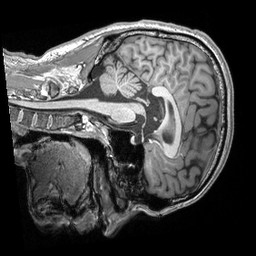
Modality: T1w
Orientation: sagittal
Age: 24
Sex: male
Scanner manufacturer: siemens
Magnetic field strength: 3 T
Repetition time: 2.53 s
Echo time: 0.00298 s